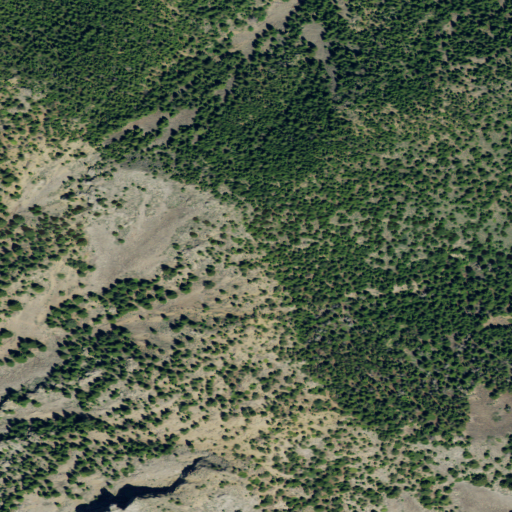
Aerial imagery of mountain in Montana named Black Butte containing evergreen forest, shrub, and grassland